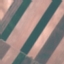
Label: AnnualCrop